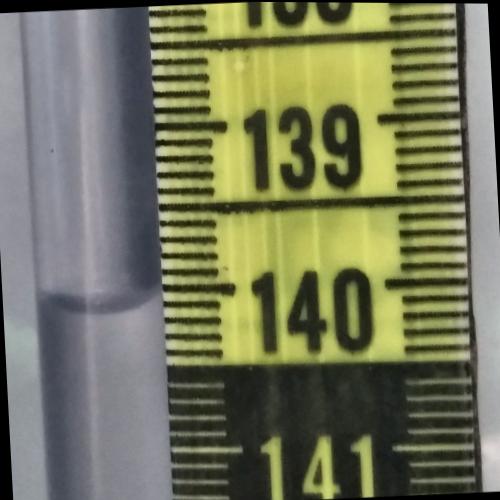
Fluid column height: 140.1 cm